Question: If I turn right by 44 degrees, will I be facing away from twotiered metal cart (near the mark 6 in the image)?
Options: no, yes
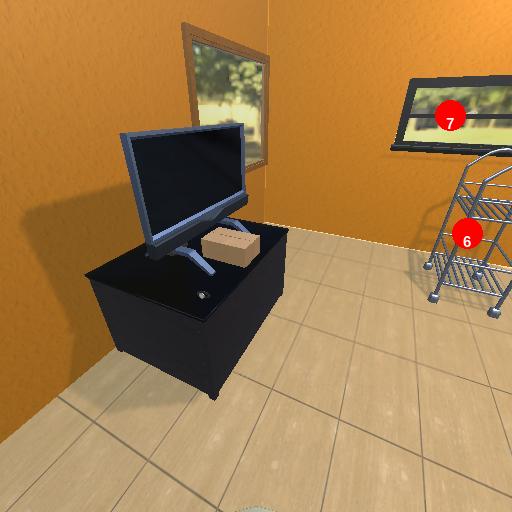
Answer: no